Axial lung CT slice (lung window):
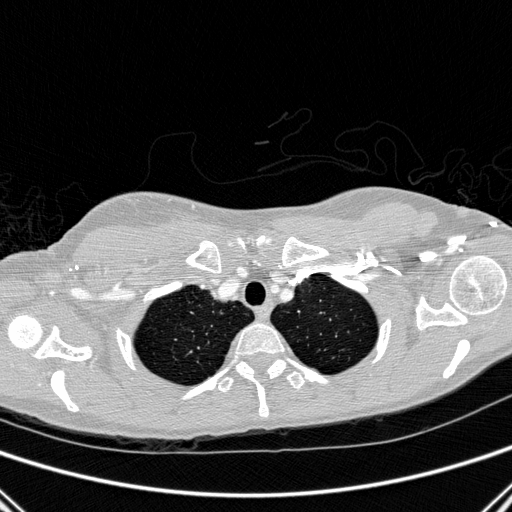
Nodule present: no